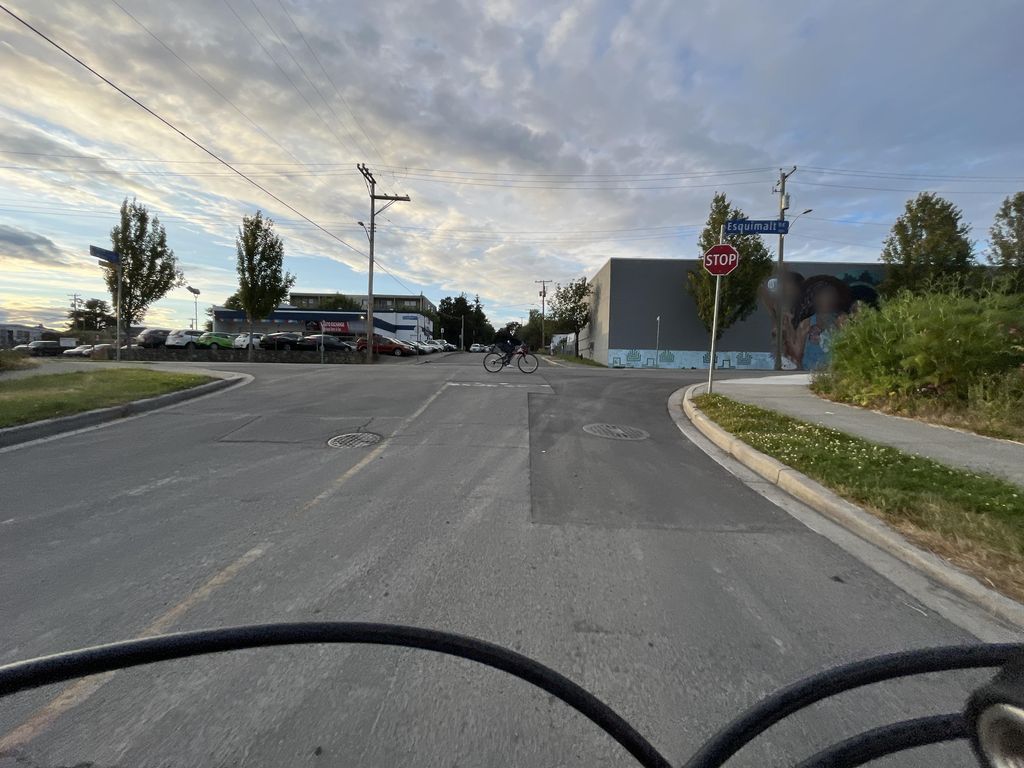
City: victoria